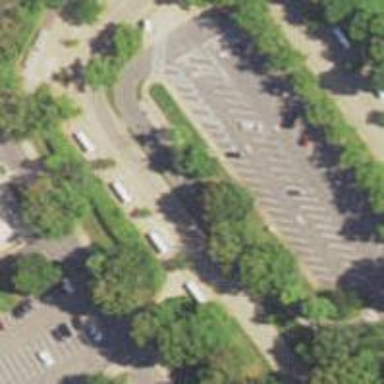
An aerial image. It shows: Parking area with surface.